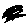
Label: tree